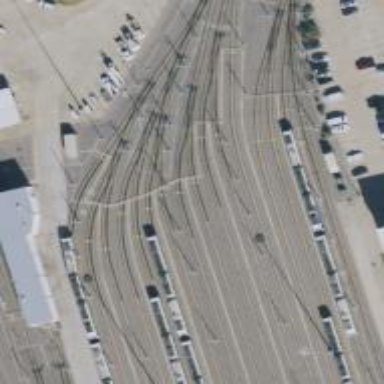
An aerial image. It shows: Light rail service yard with electrified contact lines.